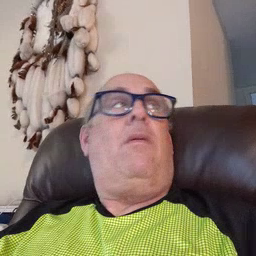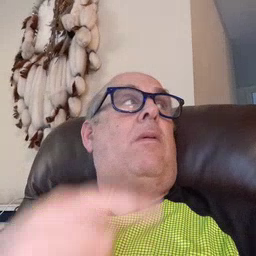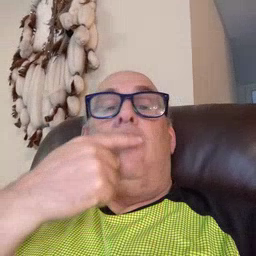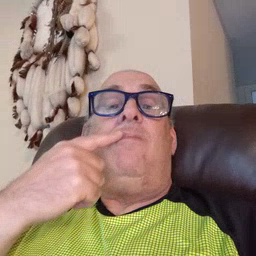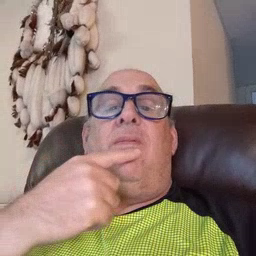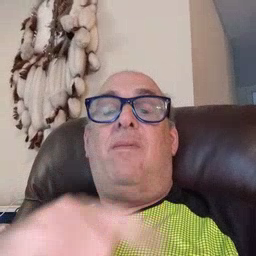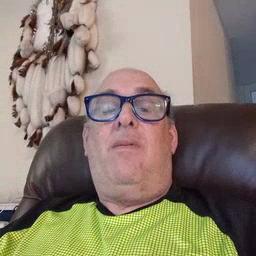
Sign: lips